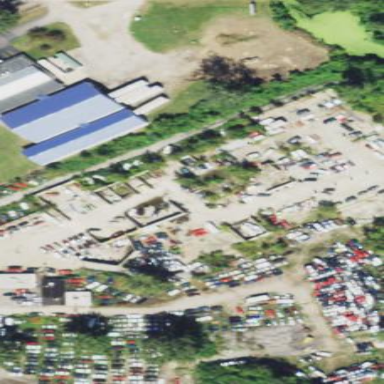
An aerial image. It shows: Scrap yard situated in industrial area.